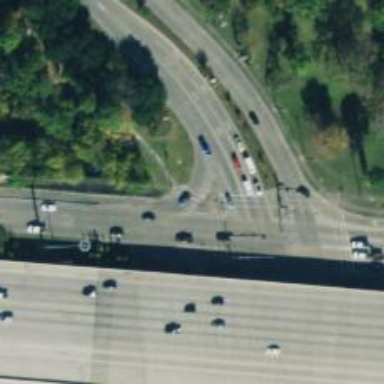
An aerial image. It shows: Frontage road connected to primary link highway.